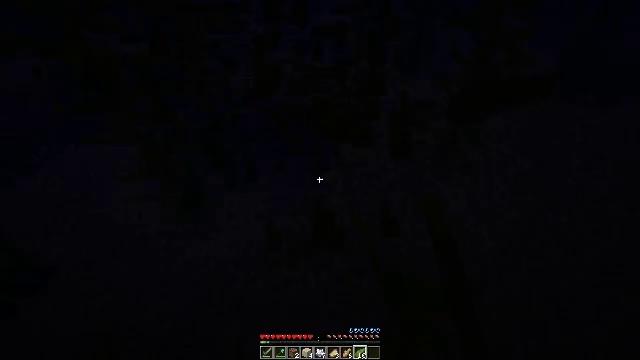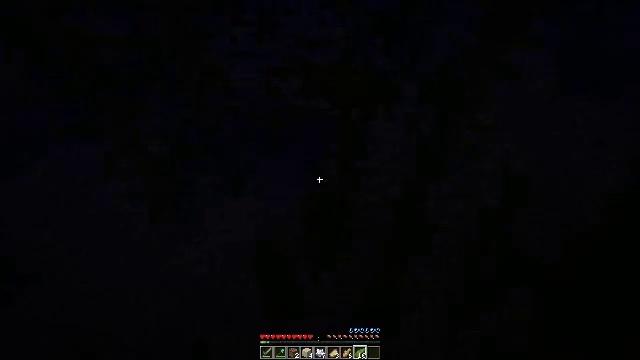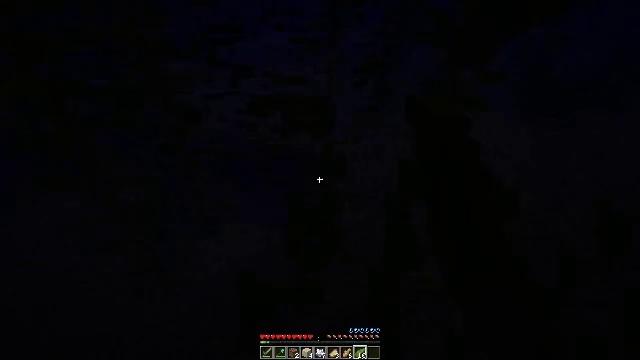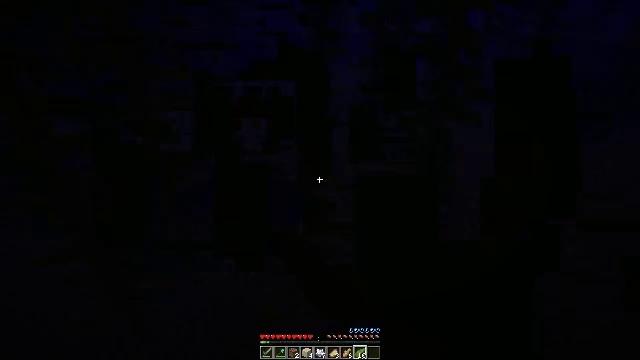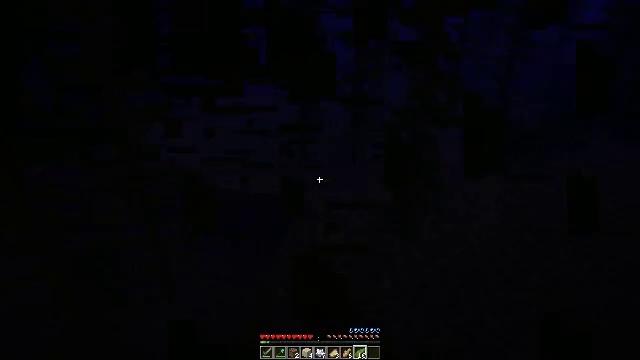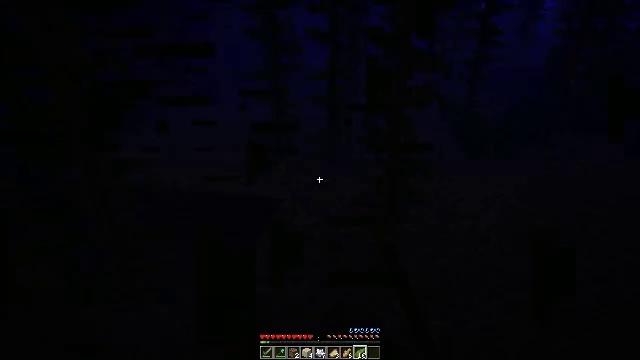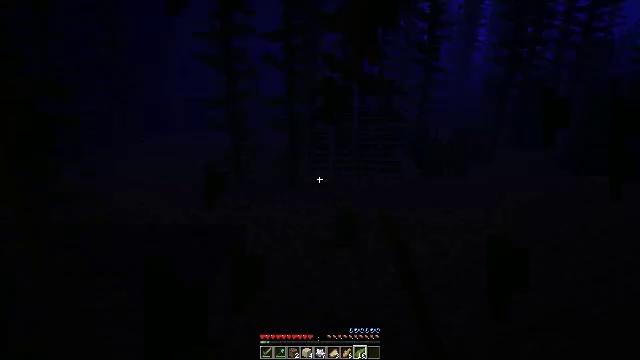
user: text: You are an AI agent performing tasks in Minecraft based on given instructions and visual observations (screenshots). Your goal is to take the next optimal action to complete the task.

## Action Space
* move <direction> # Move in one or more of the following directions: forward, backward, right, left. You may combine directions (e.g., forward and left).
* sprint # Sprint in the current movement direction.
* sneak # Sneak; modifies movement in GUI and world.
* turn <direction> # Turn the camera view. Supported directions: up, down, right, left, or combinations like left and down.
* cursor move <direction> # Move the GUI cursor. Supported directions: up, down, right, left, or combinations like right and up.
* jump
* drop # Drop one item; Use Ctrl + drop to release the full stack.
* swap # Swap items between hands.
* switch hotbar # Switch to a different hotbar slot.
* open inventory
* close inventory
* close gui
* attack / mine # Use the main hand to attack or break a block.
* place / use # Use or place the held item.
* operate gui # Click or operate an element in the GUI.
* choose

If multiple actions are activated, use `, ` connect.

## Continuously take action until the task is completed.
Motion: motion action
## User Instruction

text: Collect kelp by swimming through it.
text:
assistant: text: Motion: sneak, turn right and up, attack / mine
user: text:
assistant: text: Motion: sneak, turn right and up, attack / mine
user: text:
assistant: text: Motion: sneak, turn right and up, attack / mine
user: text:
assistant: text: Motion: sneak, turn right and up, attack / mine
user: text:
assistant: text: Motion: sneak, turn right and up, attack / mine
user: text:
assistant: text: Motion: sneak, turn right and up, attack / mine
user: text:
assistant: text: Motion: sneak, attack / mine